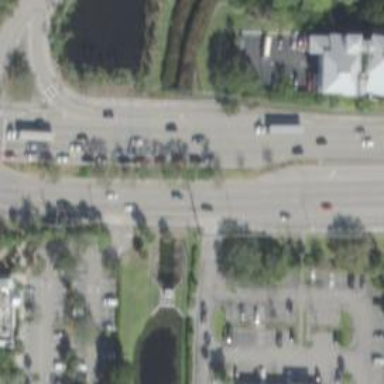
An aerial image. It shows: Primary highway on asphalt bridge.